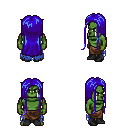
a pixel art fantasy rpg character, male body template, orc, green skin, blue tattered cape, robe skirt, blue extra-long hairstyle, black shoes, four views (front, back, left, right), 2x2 character sprite sheet, small pixel art, hard edges, no anti-aliasing